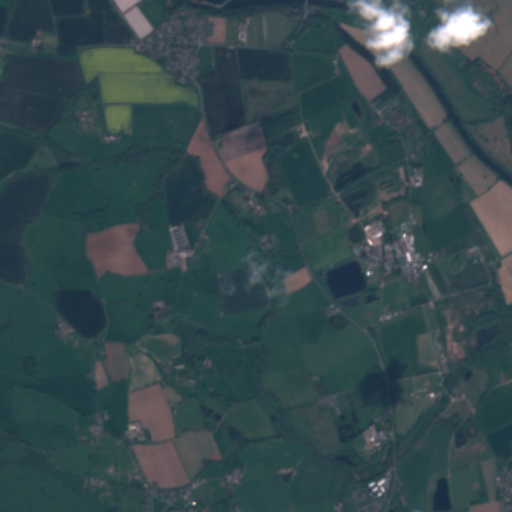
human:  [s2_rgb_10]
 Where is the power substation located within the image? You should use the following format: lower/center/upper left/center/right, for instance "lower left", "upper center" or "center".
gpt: The power substation is located in the upper center of the image.
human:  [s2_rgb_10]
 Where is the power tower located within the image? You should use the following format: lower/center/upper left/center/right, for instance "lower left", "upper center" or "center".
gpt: The power tower is located in the lower left of the image.
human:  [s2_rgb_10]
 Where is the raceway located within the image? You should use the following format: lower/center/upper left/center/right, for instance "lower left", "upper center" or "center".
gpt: The raceway is located in the lower right of the image.
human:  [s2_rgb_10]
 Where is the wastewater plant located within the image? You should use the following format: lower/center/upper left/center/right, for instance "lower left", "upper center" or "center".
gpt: The wastewater plant is located in the upper left of the image.
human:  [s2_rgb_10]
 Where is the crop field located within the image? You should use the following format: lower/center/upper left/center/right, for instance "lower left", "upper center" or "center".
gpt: There is no crop field in the image.